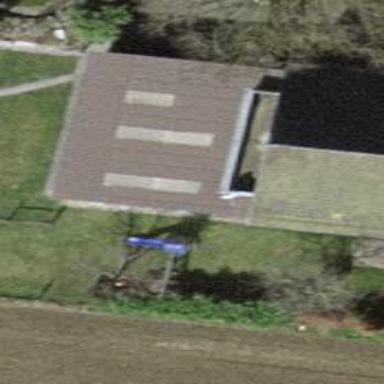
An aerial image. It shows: Shed.